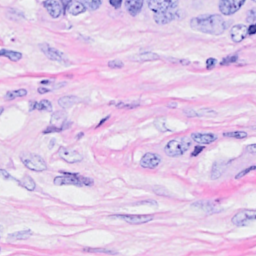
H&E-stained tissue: Breast